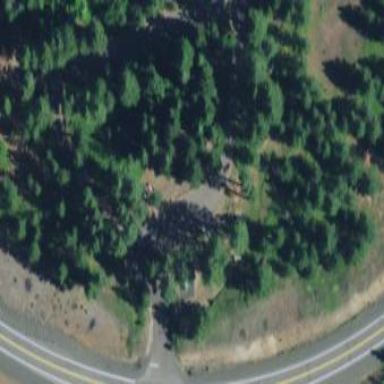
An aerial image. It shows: Rest area on the road with picnic tables.